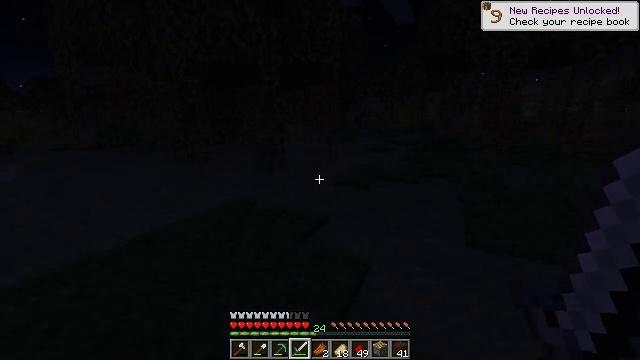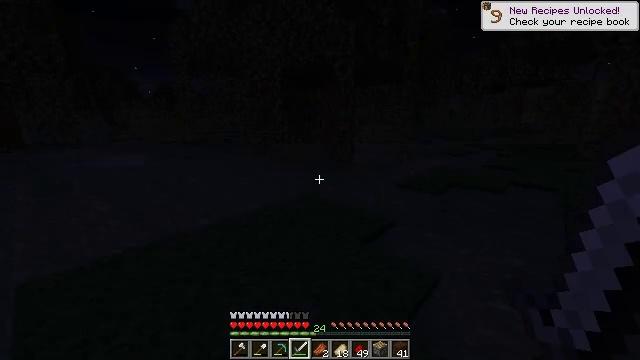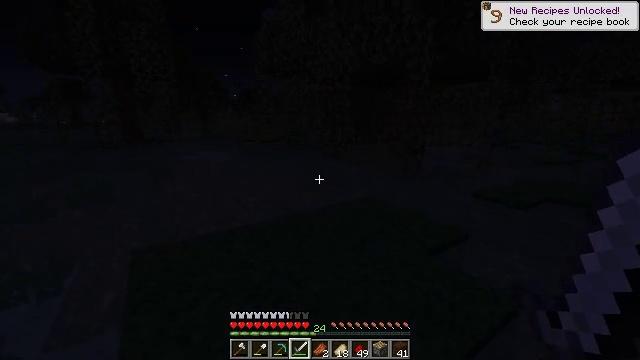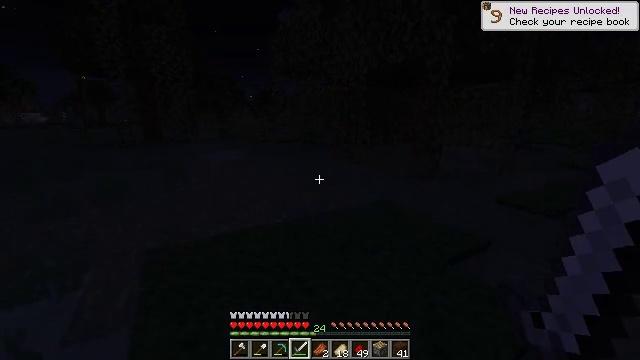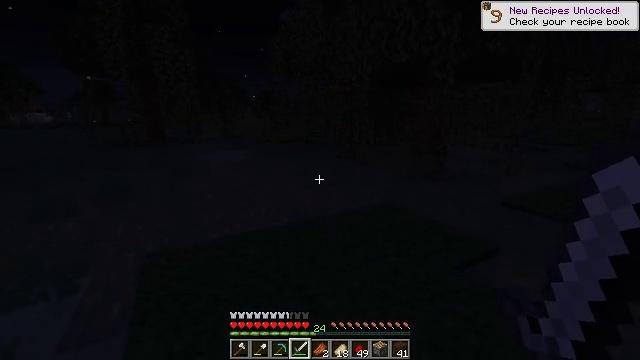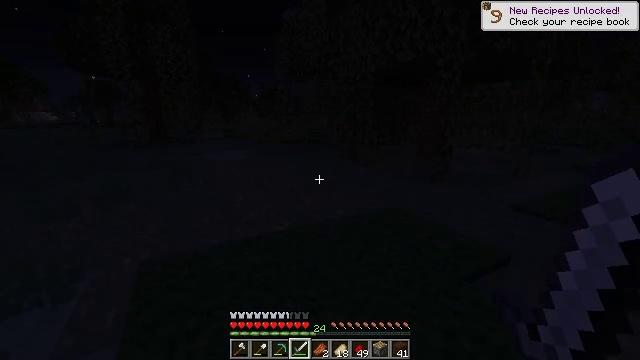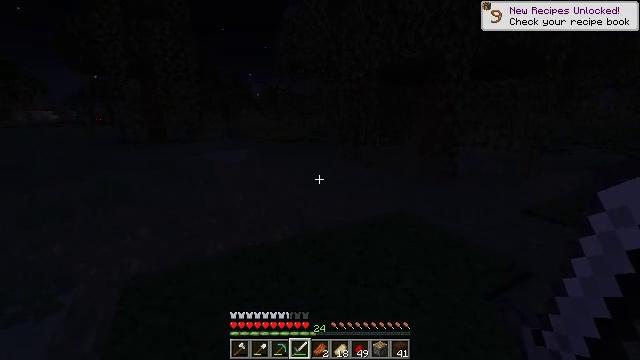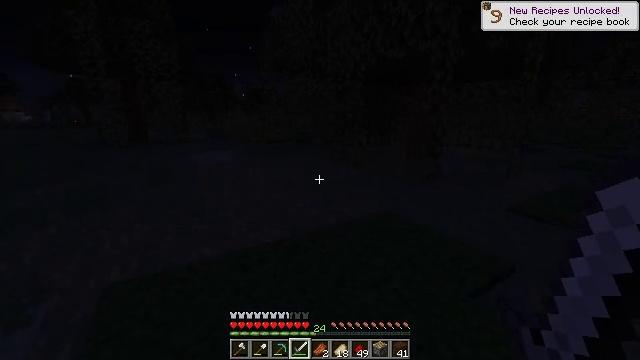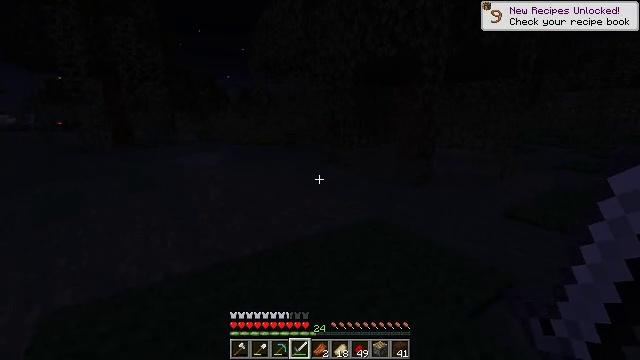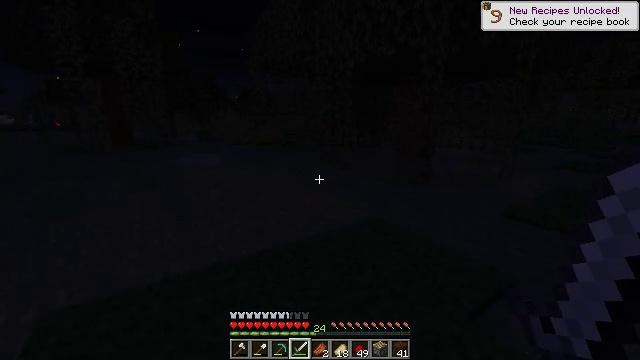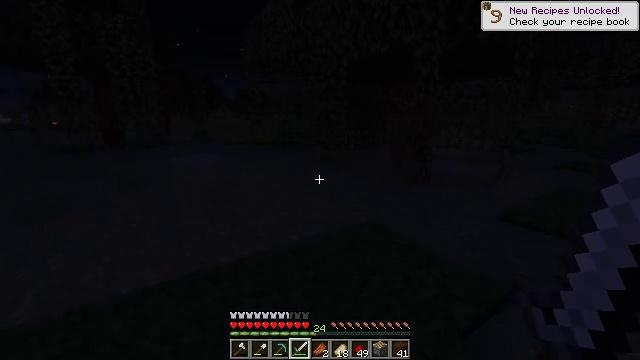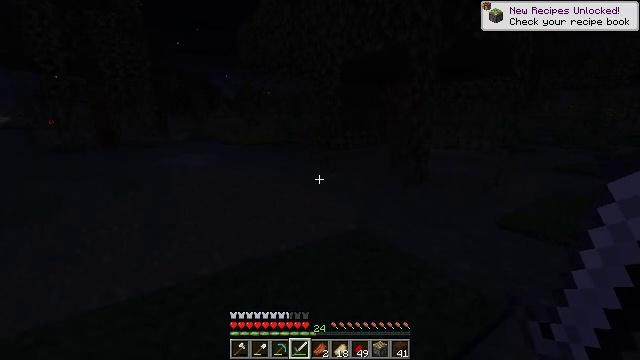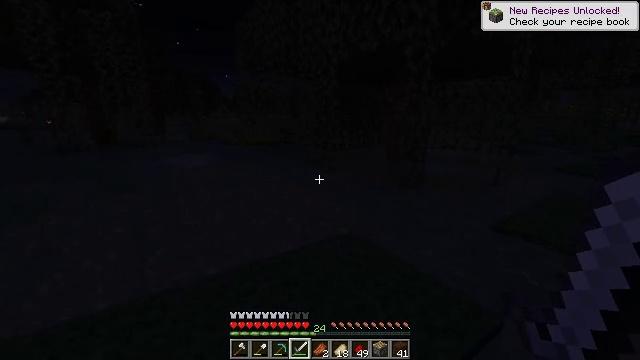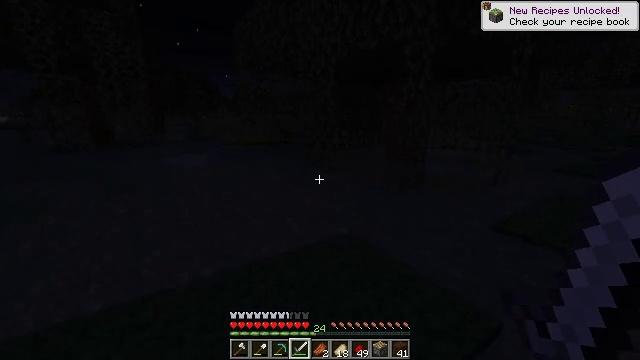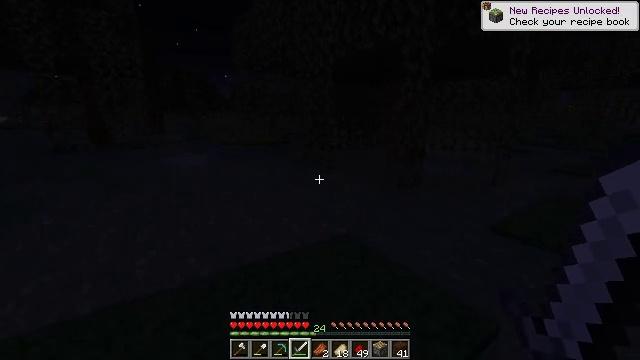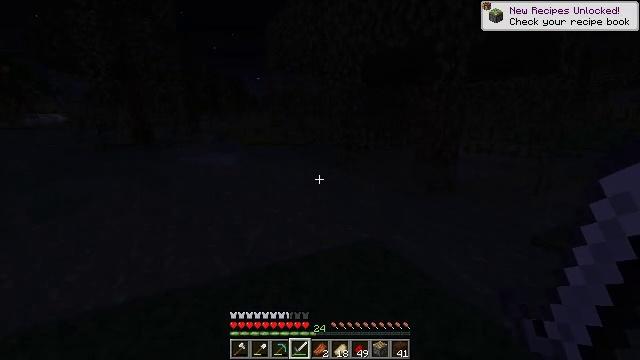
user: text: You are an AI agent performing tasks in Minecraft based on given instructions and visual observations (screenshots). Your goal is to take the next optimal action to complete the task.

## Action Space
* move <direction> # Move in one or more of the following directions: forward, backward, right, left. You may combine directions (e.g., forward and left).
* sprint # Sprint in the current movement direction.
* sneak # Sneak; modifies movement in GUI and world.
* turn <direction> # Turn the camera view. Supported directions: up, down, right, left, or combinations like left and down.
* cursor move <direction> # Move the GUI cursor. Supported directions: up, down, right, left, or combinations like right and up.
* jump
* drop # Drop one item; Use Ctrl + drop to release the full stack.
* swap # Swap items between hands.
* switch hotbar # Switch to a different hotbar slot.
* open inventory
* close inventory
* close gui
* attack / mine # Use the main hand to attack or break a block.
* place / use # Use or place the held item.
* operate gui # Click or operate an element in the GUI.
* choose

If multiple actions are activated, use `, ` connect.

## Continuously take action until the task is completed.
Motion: motion action
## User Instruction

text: Kill the slime.
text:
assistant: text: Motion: turn left
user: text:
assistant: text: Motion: turn left
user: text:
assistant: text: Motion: move forward, turn left
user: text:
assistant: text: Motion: move forward
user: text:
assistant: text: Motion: move forward
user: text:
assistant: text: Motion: move forward
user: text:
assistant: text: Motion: move forward and move right, turn right
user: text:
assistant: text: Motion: move forward and move right, turn right
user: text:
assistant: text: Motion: move forward and move right
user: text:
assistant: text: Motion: move forward and move right
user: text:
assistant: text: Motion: move forward and move right
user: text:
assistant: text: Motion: no_op
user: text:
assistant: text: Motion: no_op
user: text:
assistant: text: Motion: no_op
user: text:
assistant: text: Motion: move forward, turn left
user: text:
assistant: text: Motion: move forward, turn left
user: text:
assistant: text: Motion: move forward, turn left and up
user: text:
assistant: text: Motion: move forward, turn left
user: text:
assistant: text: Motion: move forward, turn left
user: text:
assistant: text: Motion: move forward, turn left
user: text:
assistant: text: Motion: move forward and move right
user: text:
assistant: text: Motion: move forward and move right, turn left
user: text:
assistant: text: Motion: move forward and move right, turn left
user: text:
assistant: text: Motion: move forward and move right, turn left
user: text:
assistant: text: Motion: move forward and move right, turn left
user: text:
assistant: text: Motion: move forward, turn left
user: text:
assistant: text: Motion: no_op
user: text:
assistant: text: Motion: no_op
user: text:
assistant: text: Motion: no_op
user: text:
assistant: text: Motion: no_op